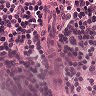
Metastatic tissue present: no